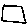
Label: square